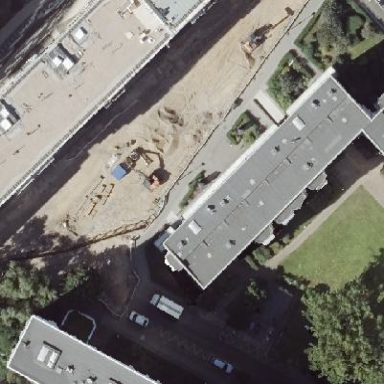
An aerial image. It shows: Grey apartment building with flat roof made of tar paper. The building itself is of light grey color.